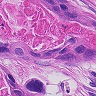
Metastatic tissue present: yes